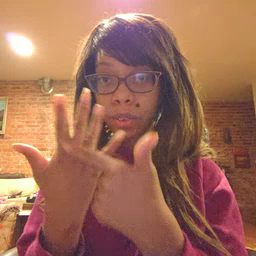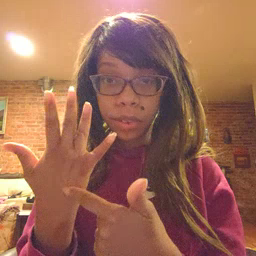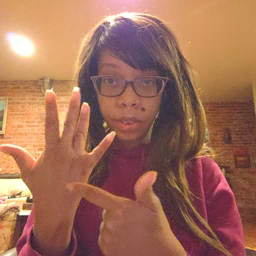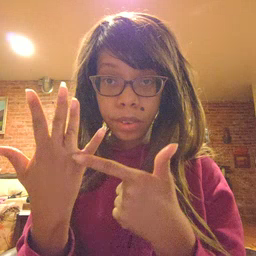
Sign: finger